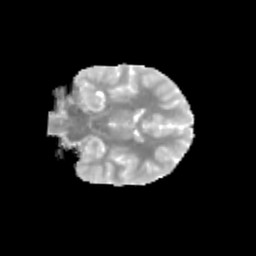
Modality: MD
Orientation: coronal
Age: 12
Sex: female
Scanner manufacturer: siemens
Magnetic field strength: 3 T
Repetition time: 3.8 s
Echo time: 0.07 s